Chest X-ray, PA view. Patient: 61 years old, sex M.
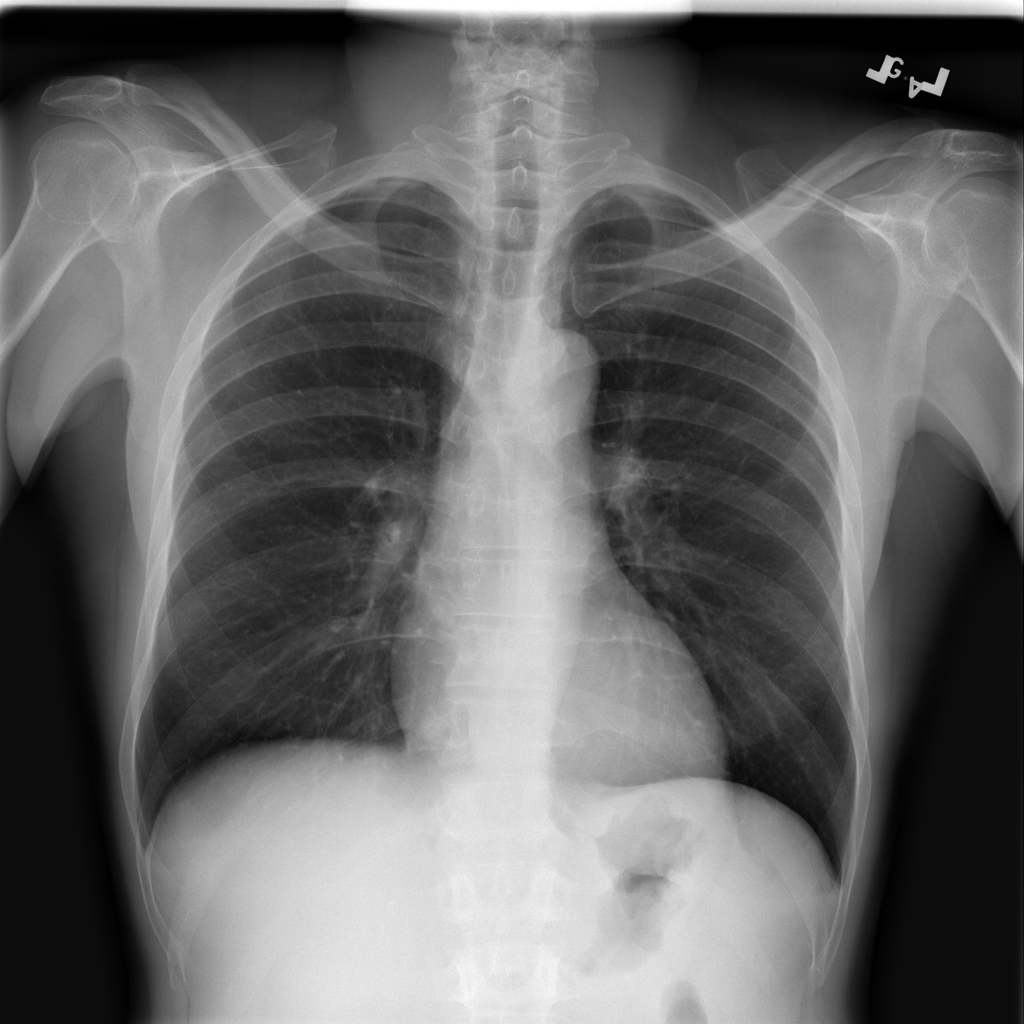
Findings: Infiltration